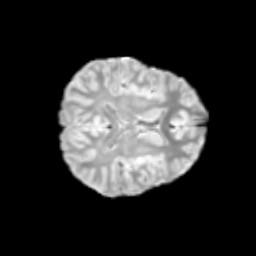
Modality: T2w
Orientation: axial
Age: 13
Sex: female
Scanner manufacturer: siemens
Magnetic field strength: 3 T
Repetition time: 3.8 s
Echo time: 0.07 s